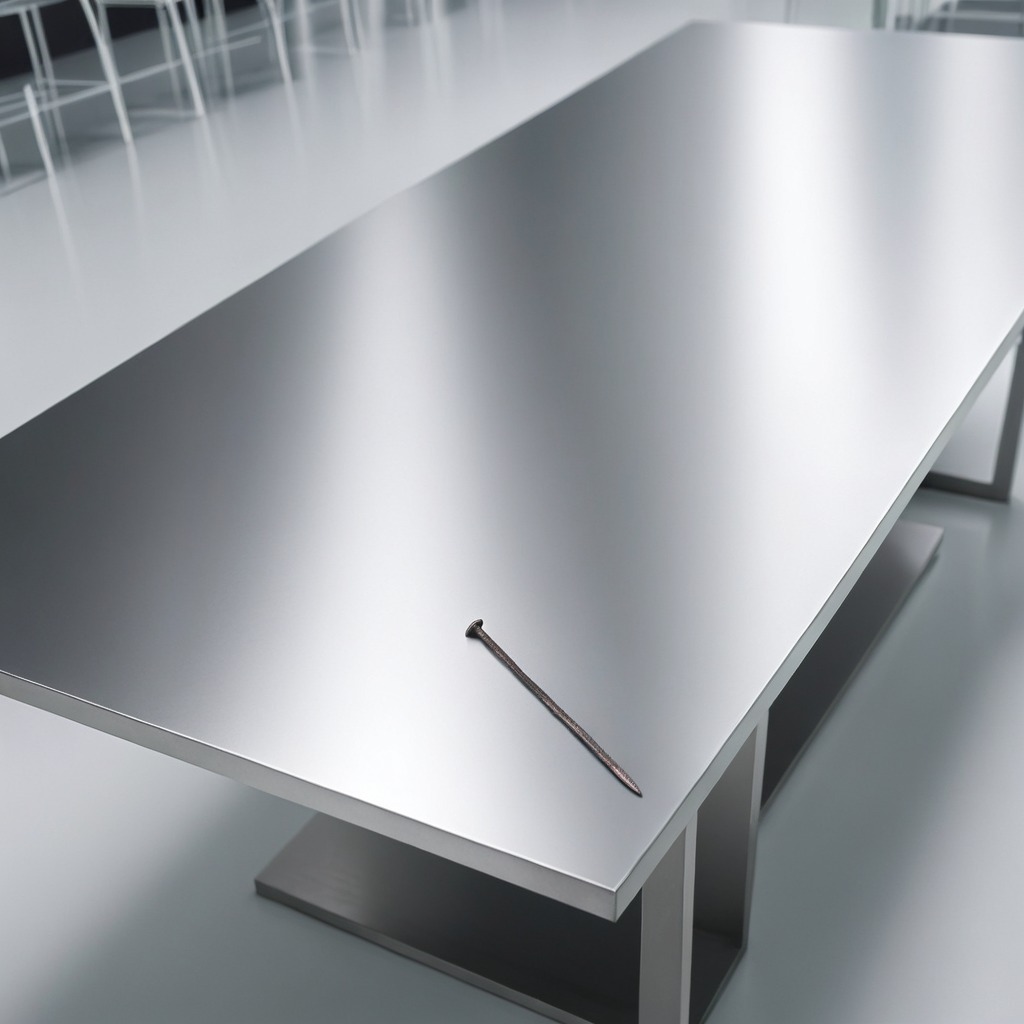
A stainless steel nail is lying on the table.